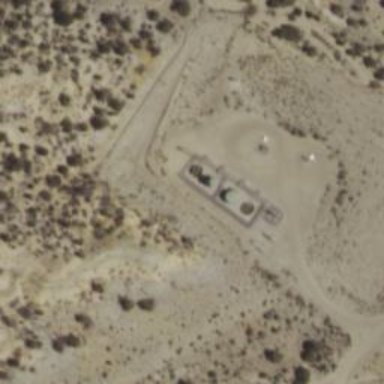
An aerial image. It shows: Storage tank with man-made structure.